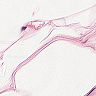
Metastatic tissue present: no